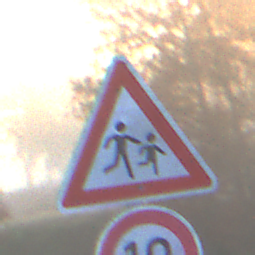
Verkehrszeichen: KinderLinks
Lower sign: Geschwindigkeit10
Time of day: Dawn
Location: Outdoor (Nature)
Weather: Clear
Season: NotSpecified
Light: Natural